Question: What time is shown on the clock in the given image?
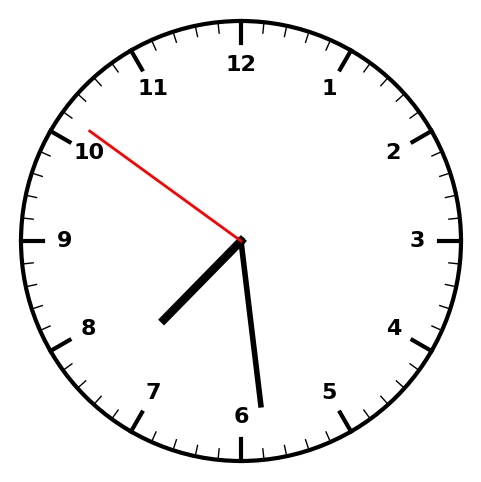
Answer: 07:28:51